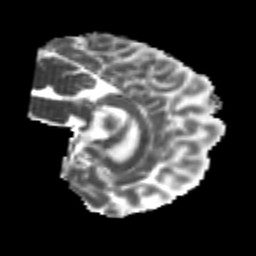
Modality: MD
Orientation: sagittal
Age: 23
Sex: male
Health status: healthy
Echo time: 0.074 s